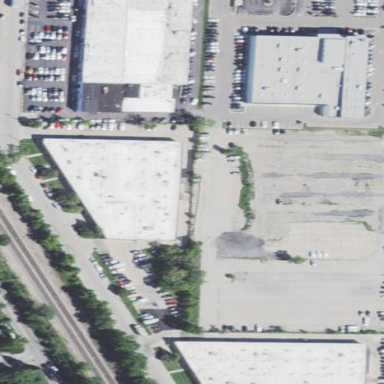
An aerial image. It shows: Industrial building.